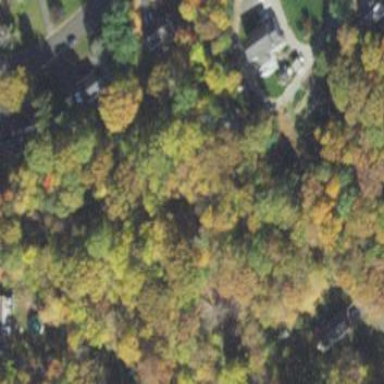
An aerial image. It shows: Nature reserve in woodland area.